Here is the envelope spectrum of one vibration snapshot from a rolling-element bearing, with each characteristic fault-frequency family marked on the frequency axis. What is the most likely bearing condition (normal, inner_race, outer_race, ball)?
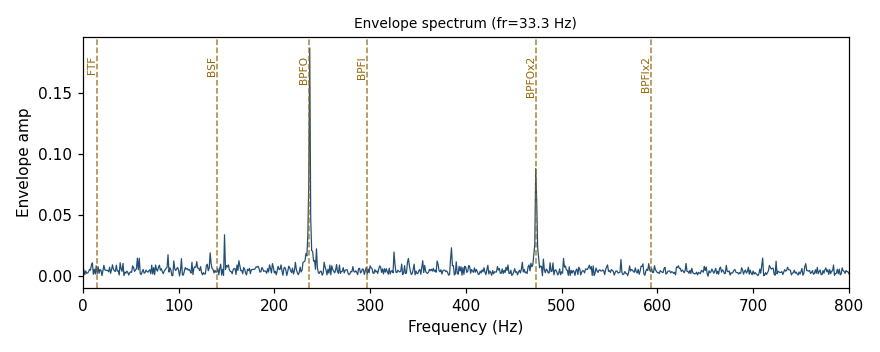
Answer: outer_race